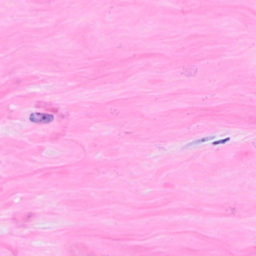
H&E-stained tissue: Breast